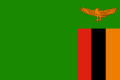
Flag of Zambia